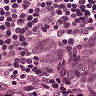
Metastatic tissue present: yes